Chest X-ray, PA view. Patient: 45 years old, sex M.
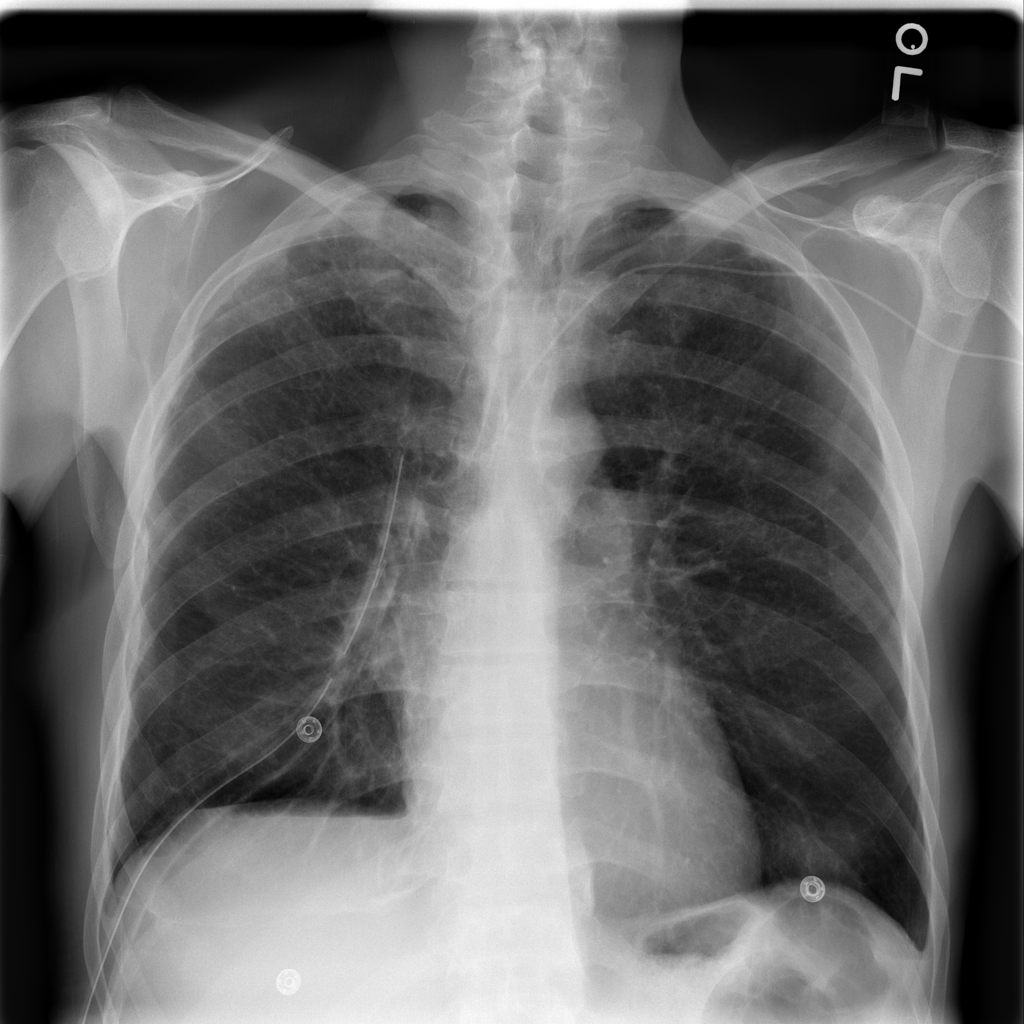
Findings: Pneumothorax